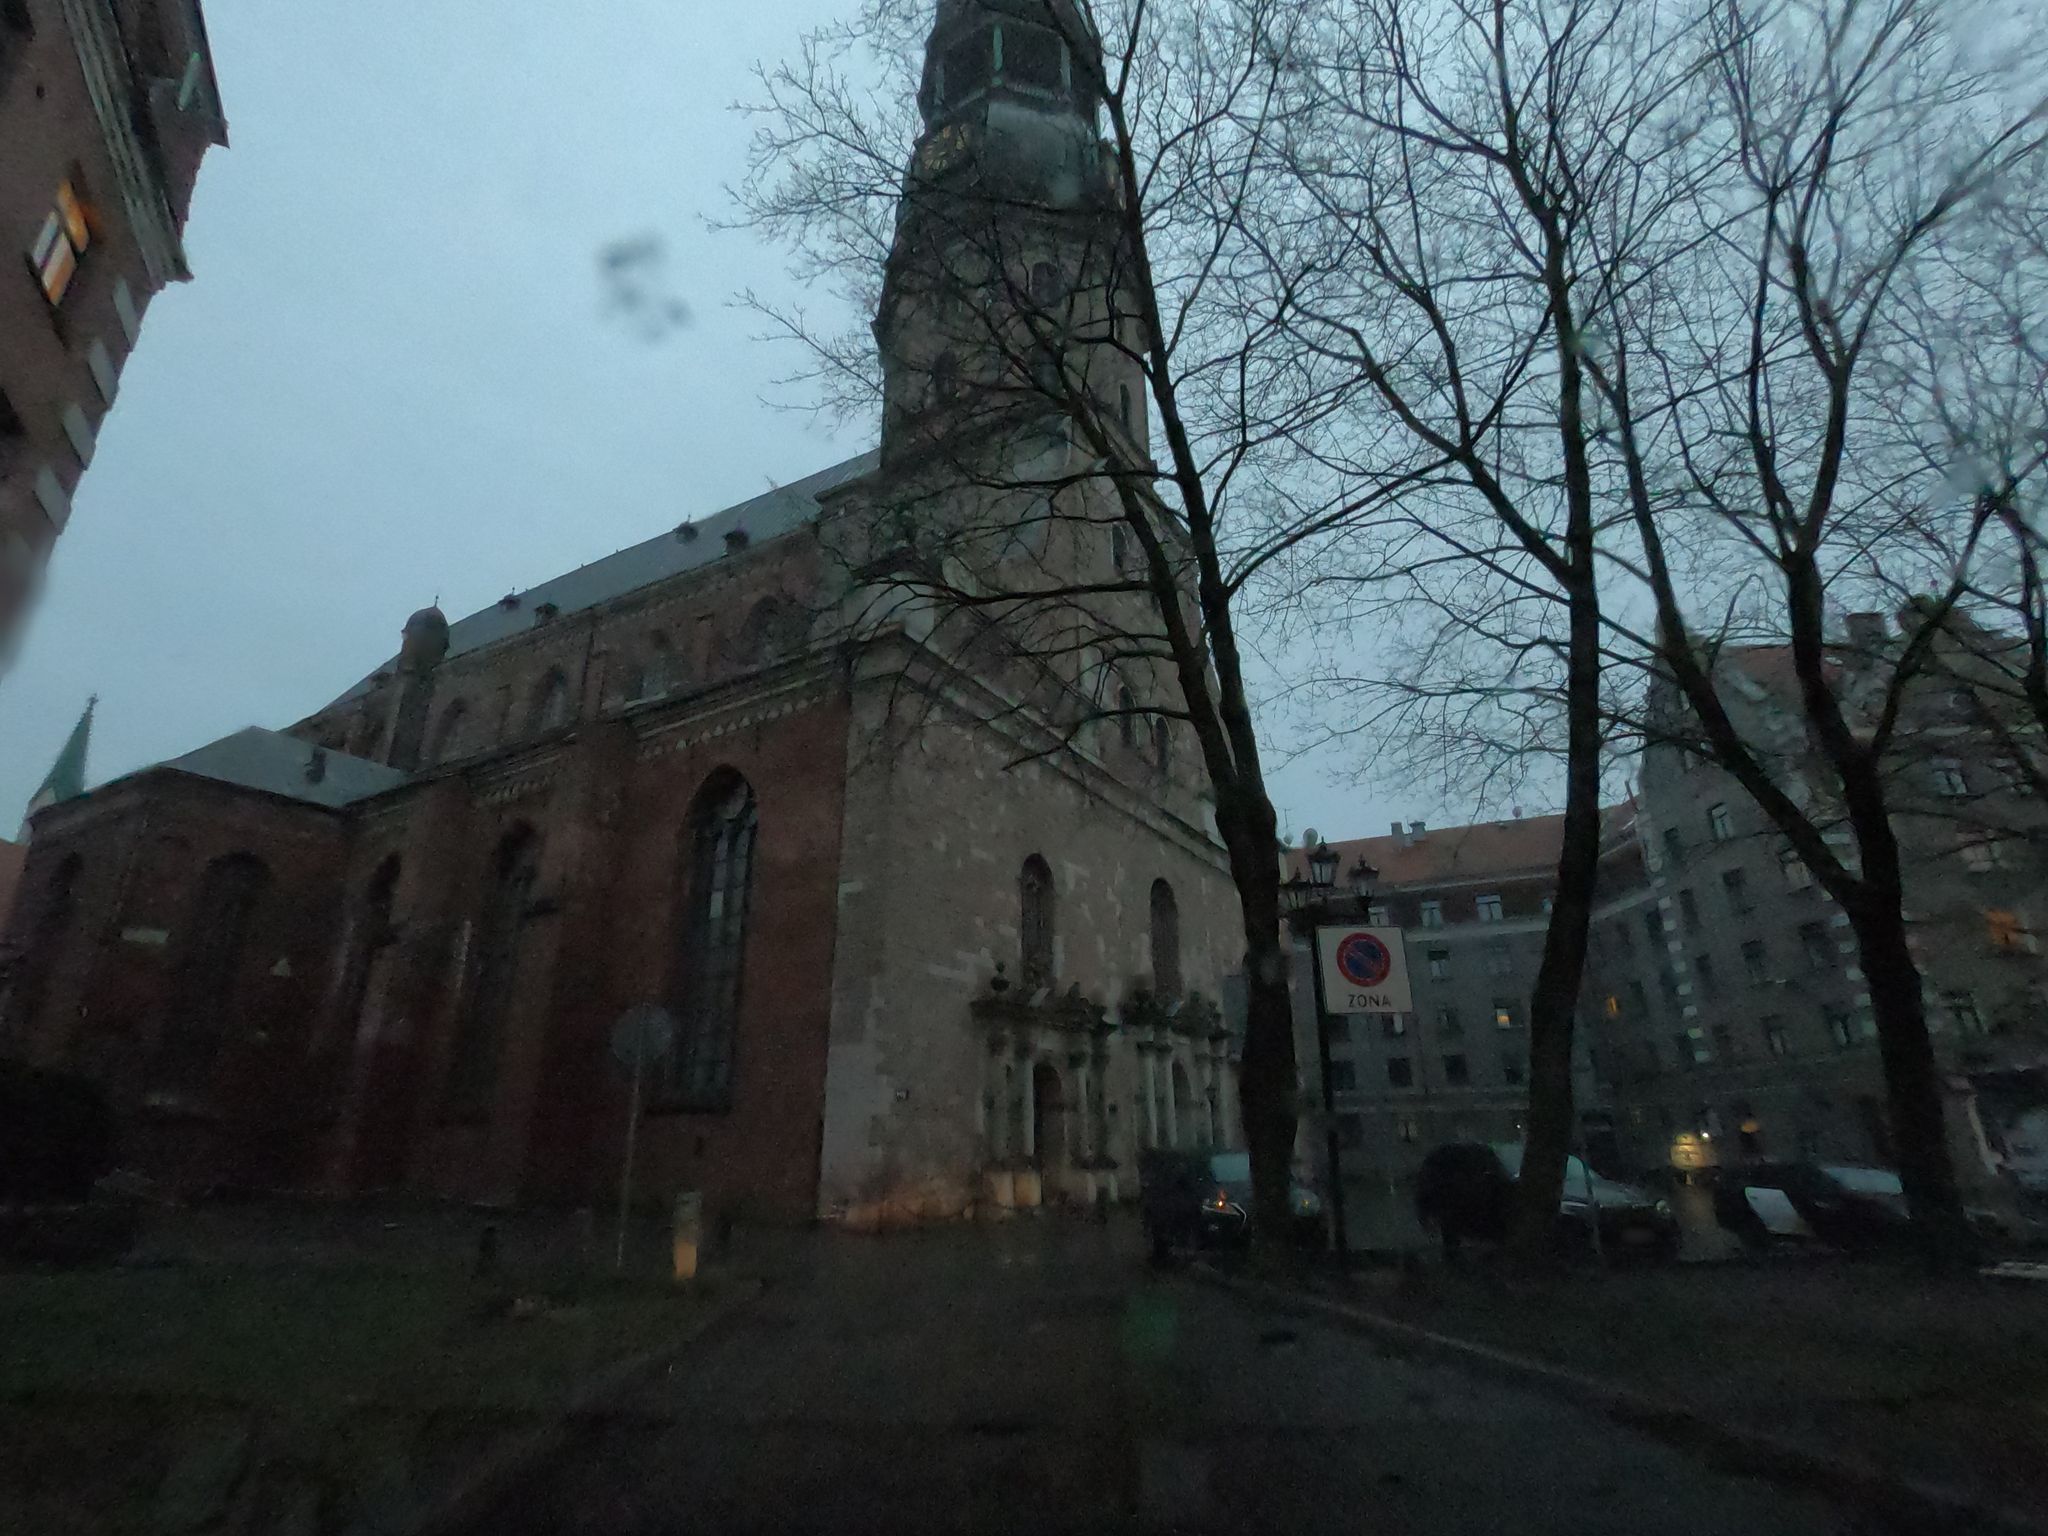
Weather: snowy
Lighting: dusk/dawn
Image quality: good
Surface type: walking surface
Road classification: footway, living_street
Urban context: urban centre
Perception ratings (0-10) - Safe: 7.13, Lively: 8.79, Beautiful: 4.29, Boring: 4.36, Depressing: 4.88, Wealthy: 3.83